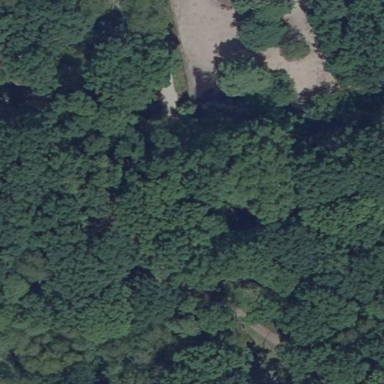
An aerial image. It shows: Park.